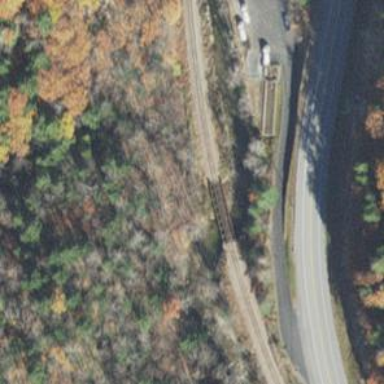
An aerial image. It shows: Bridge over railway line.